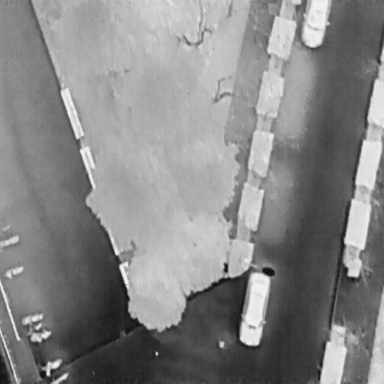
There are nine objects shown in the infrared image, including seven Bicycles, and two Cars.